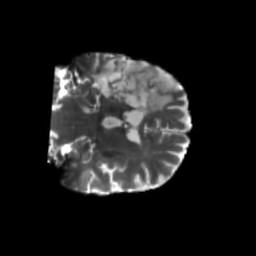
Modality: T2w
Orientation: coronal
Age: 48
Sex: male
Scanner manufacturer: siemens
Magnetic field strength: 3 T
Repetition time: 5.25 s
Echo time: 0.08 s